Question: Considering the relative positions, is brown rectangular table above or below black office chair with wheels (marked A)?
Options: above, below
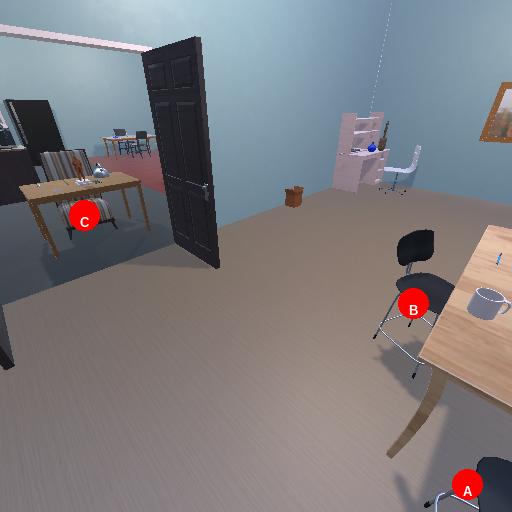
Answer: above